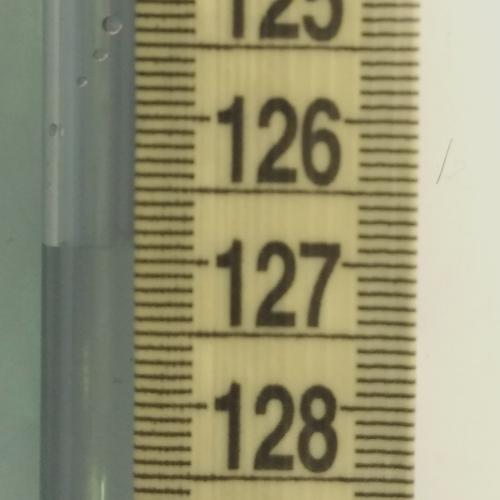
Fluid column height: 126.9 cm